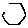
Label: hexagon